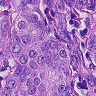
Metastatic tissue present: yes